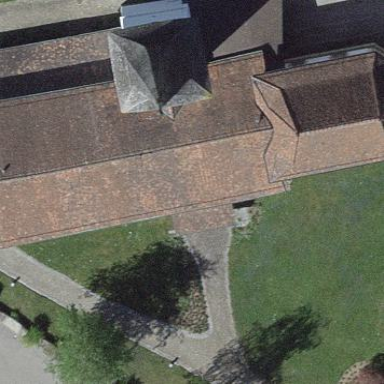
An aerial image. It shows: Church which is place of worship.